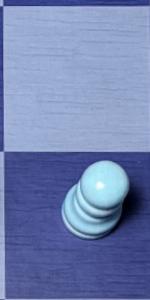
Label: Pawn_White